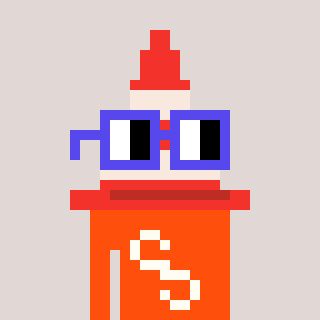
a pixel art character with square blue glasses, a cone-shaped head and a orange-colored body on a warm background